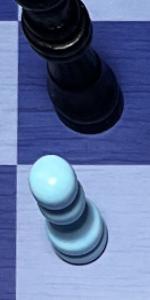
Label: Pawn_White